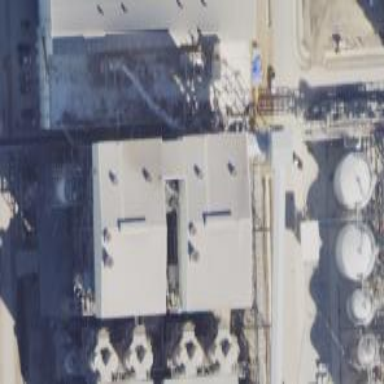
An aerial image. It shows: Building housing steam turbine generator.